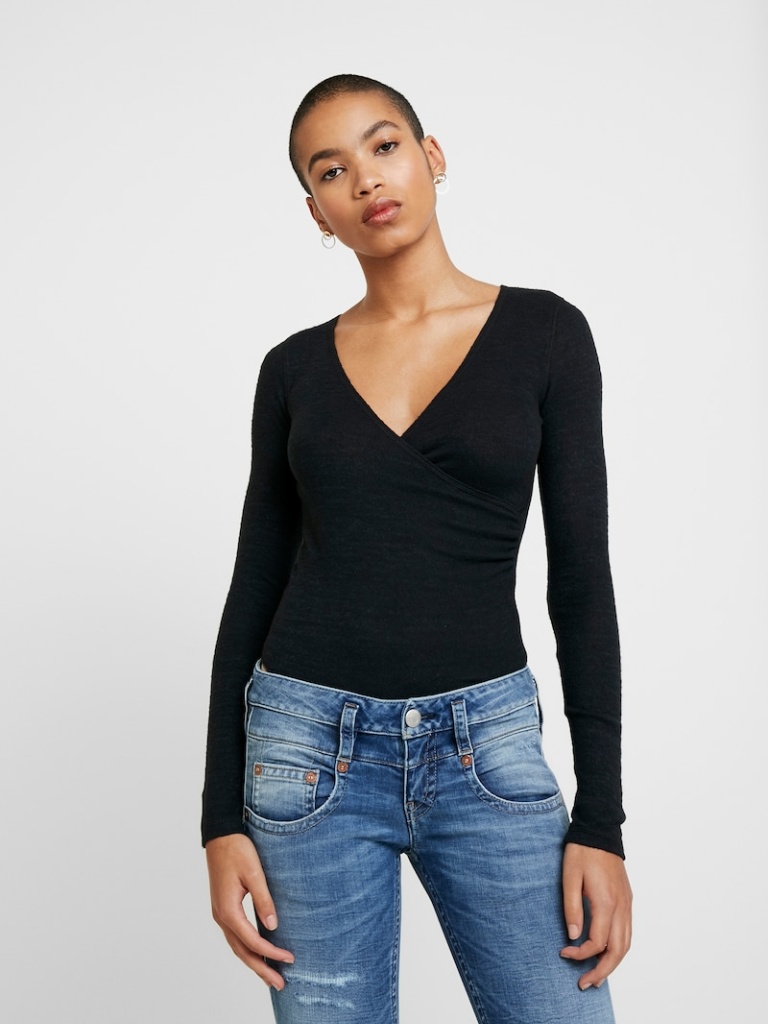
jersey tight a long-sleeved with the sleeves down bodysuit length Fully Tucked in v-neck bodysuit